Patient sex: M
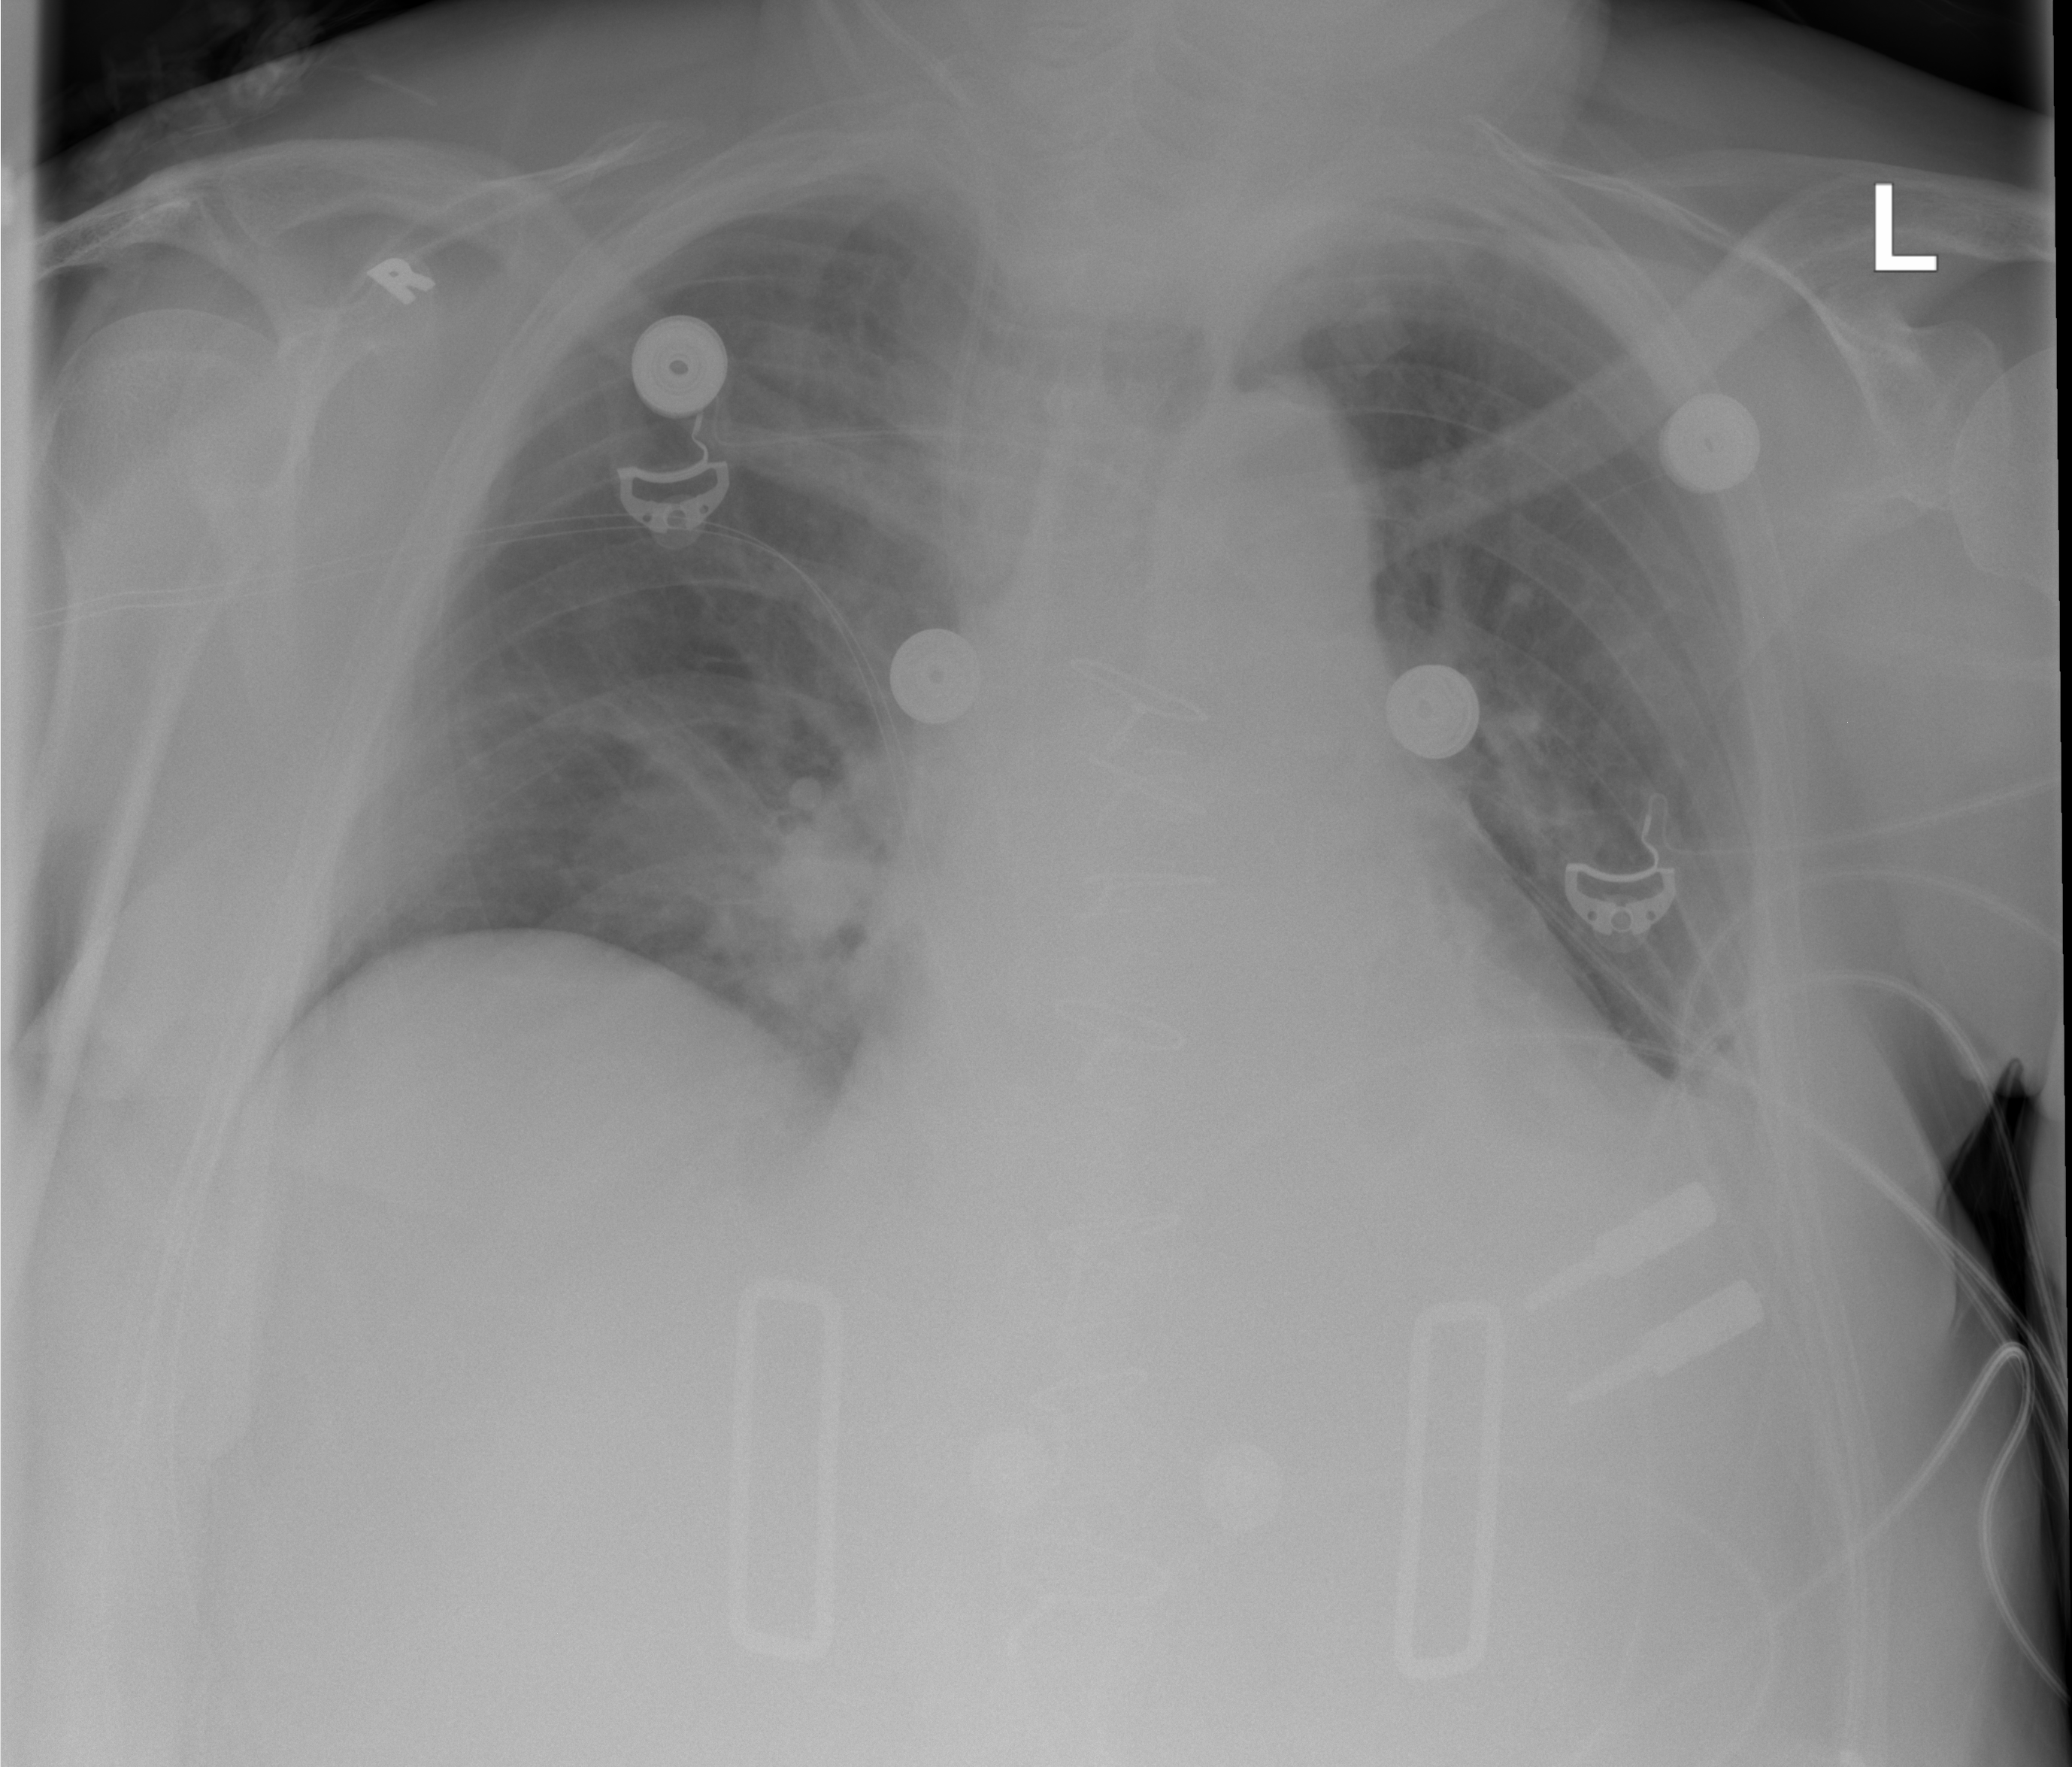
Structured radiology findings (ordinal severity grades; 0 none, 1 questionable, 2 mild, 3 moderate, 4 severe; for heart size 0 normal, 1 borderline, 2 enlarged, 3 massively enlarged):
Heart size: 2
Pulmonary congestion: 1
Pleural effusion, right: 0
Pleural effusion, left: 2
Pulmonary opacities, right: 0
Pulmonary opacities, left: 1
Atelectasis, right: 1
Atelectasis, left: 1